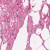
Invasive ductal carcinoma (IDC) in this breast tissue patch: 0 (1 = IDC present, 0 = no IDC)